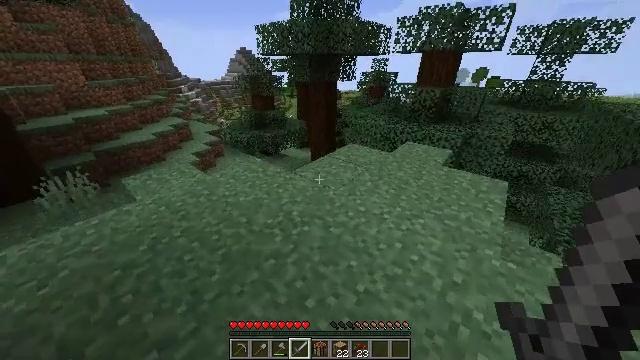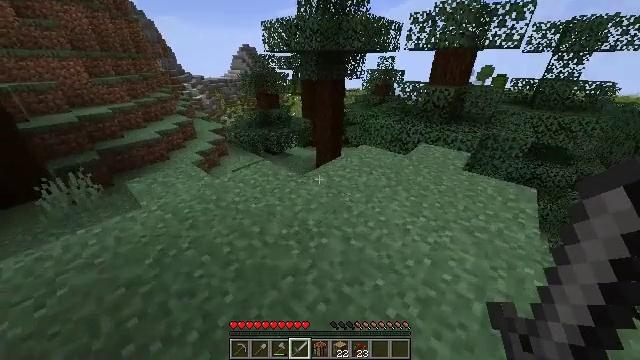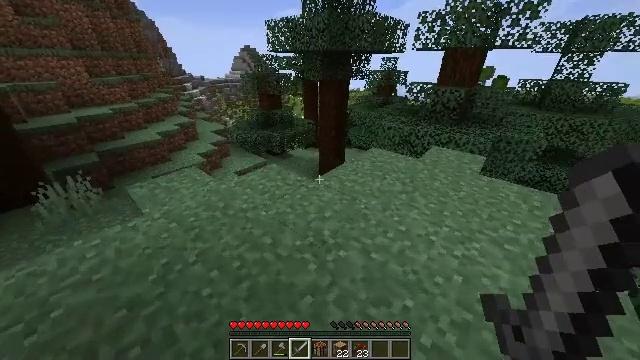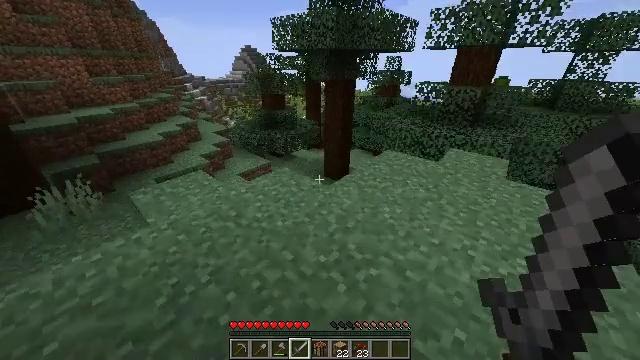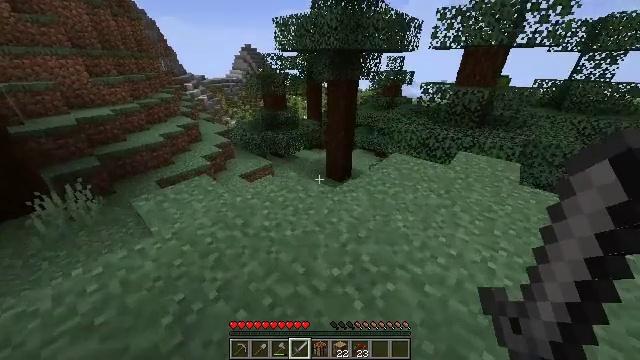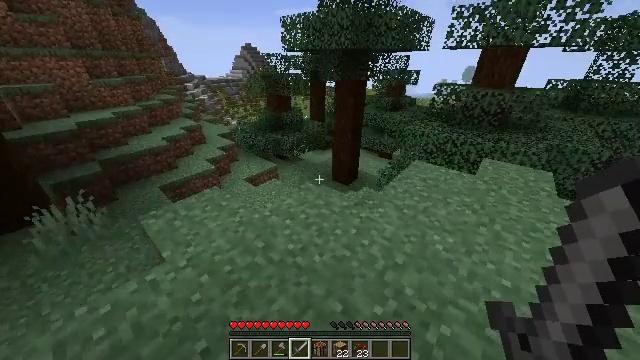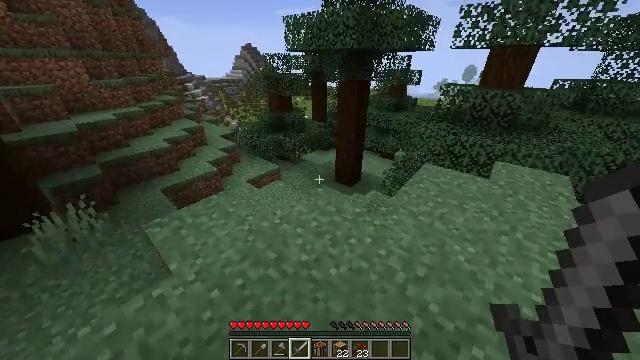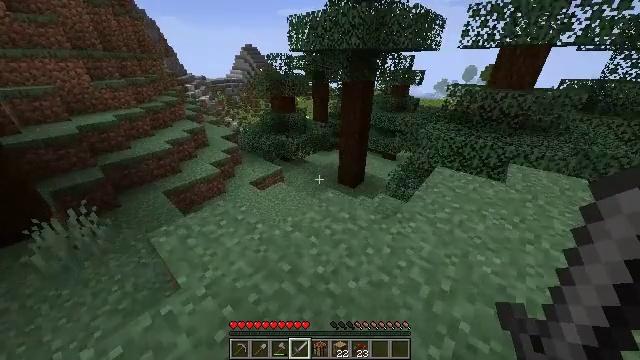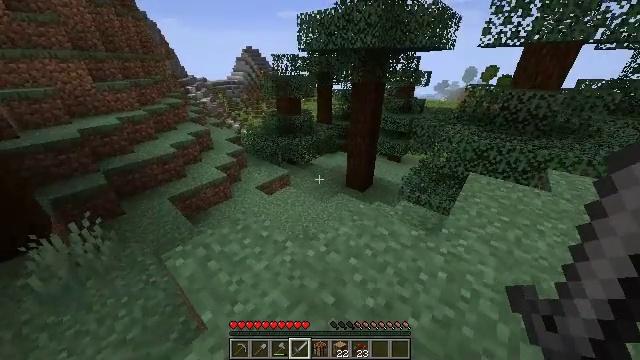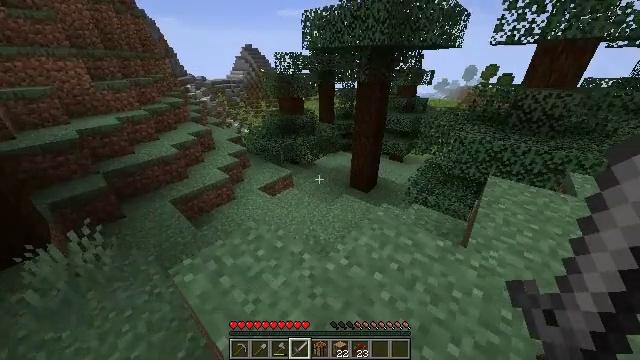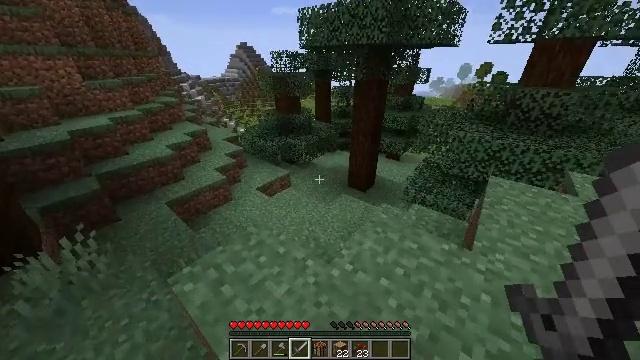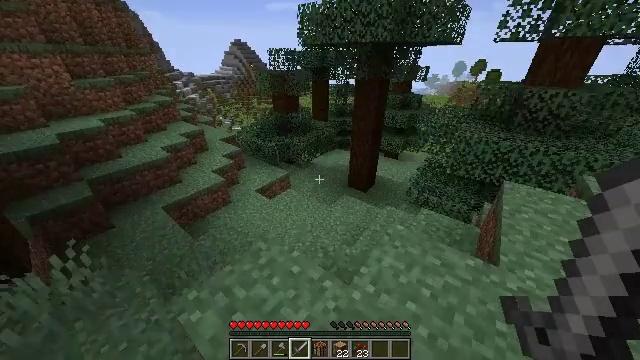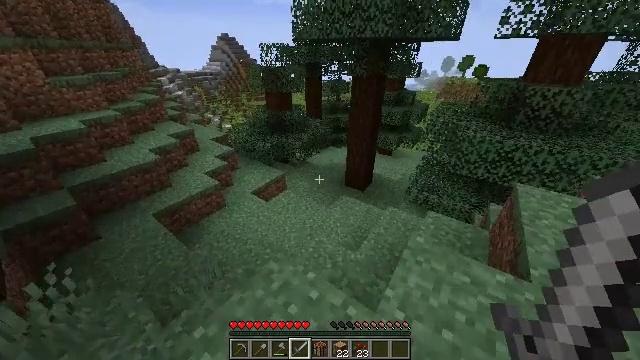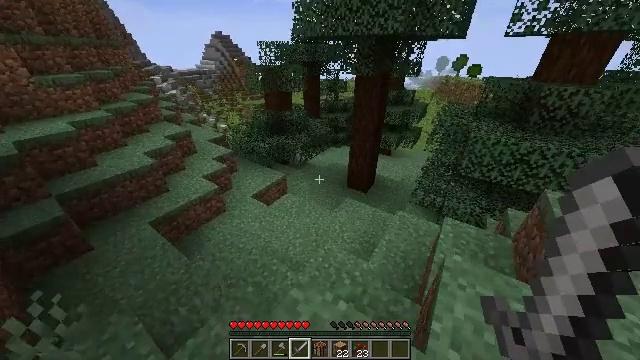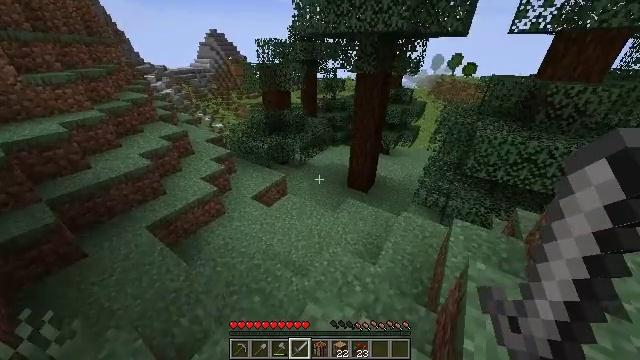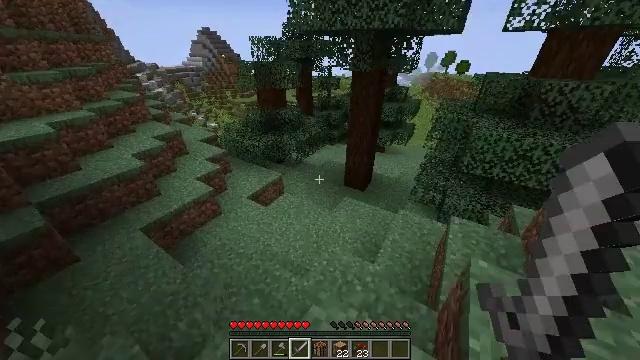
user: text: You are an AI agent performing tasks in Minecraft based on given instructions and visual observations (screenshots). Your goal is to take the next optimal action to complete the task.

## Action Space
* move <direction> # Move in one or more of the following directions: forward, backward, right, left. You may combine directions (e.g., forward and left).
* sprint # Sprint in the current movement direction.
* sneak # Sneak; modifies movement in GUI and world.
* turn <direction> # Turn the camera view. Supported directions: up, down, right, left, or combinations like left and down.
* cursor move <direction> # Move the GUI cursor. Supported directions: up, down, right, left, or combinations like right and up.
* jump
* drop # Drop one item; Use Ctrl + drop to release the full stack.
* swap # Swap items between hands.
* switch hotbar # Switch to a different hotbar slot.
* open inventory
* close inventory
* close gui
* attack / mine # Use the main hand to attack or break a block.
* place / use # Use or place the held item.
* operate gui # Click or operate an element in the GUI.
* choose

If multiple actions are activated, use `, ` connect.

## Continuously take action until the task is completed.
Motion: motion action
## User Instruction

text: Remove the blue bed from its location.
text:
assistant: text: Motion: move forward and move left, sprint
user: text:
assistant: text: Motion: move forward and move left, sprint
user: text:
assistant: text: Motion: move forward and move left, sprint
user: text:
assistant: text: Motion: move forward and move left, sprint
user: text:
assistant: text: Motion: move forward and move left, sprint
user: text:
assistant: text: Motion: move forward and move left, sprint
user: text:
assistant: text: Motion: move forward and move left, sprint
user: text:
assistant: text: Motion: move forward and move left, sprint
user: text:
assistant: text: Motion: move forward and move left, sprint
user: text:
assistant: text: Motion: move forward and move left, sprint, turn right
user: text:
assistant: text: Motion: move forward and move left, sprint, turn right
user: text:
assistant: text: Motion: move forward and move left, sprint, turn right
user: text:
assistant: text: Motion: move forward and move left, sprint, turn right
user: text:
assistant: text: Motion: move forward and move left, sprint, turn right
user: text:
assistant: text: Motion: move forward and move left, sprint, turn right
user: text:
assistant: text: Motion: move forward and move left, sprint
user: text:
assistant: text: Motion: move forward and move left, sprint
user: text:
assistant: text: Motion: move forward and move left, sprint
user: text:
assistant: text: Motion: move forward and move left, sprint
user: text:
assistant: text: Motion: move forward and move left, sprint
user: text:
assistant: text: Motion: move forward and move left, sprint
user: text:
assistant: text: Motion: move forward and move left, sprint
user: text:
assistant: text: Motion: move forward and move left, sprint
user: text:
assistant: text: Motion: move forward and move left, sprint
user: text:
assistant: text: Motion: move forward and move left, sprint
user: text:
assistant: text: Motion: move forward and move left, sprint
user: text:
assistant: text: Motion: move forward and move left, sprint, turn right
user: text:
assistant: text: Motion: move forward and move left, sprint, turn right
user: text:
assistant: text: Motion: move forward and move left, sprint, turn right
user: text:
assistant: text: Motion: move forward and move left, sprint